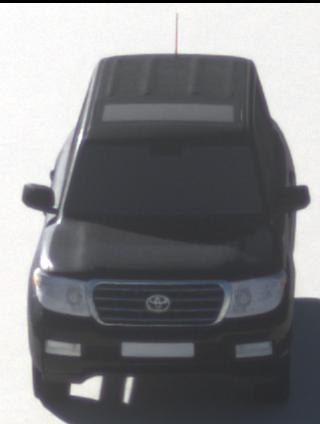
Make: Toyota
Model: Land Cruiser V8 4.7
Detailed model: Land Cruiser V8 (J20)
Model produced from: 2008/03
Model produced until: 2009/11
Doors: 5
Color: black
Road condition: dry road
Daytime: morning or afternoon
Contrast: high contrast